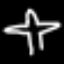
Label: airplane